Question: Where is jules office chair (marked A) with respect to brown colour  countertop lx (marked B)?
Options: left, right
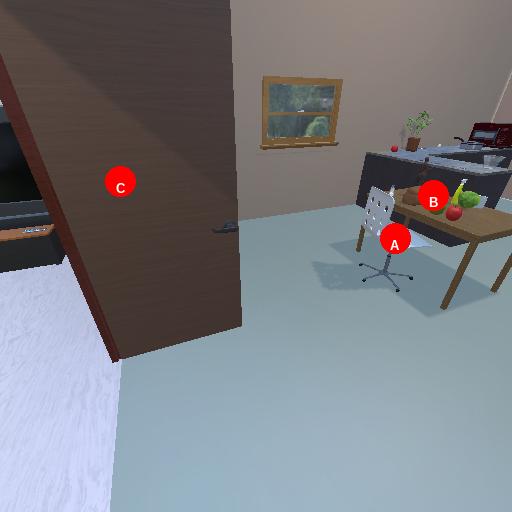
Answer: left